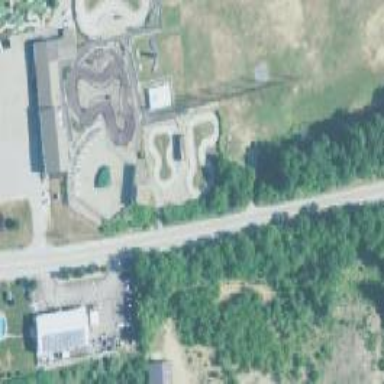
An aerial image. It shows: Raceway road.